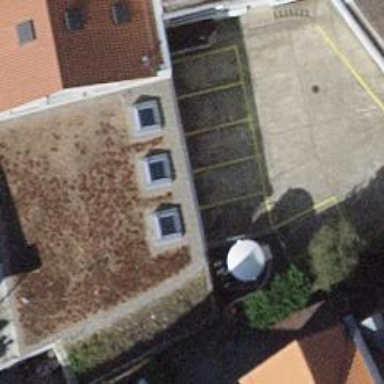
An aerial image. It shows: Commercial building.